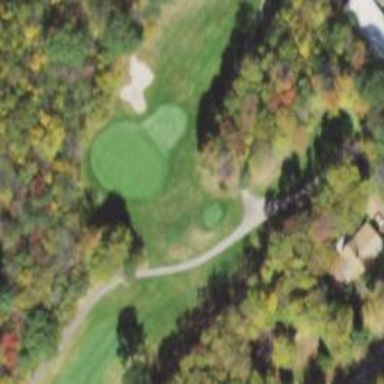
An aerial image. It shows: View of golf hole.